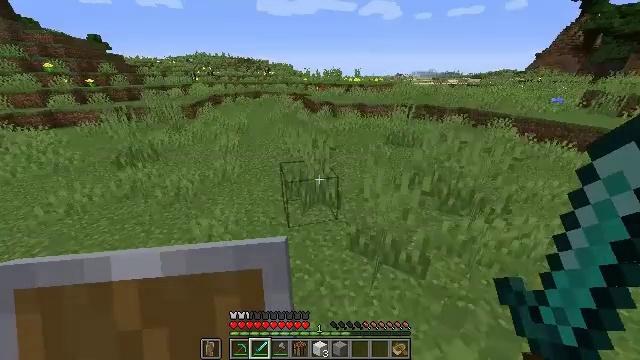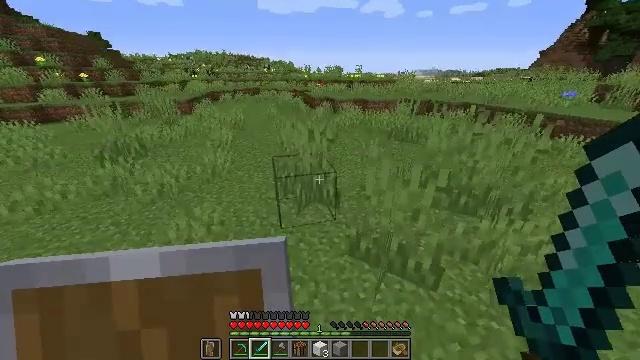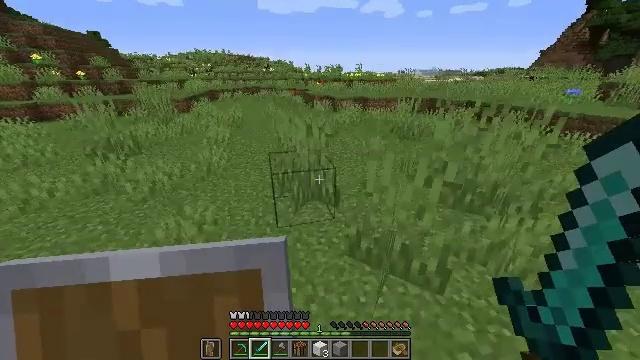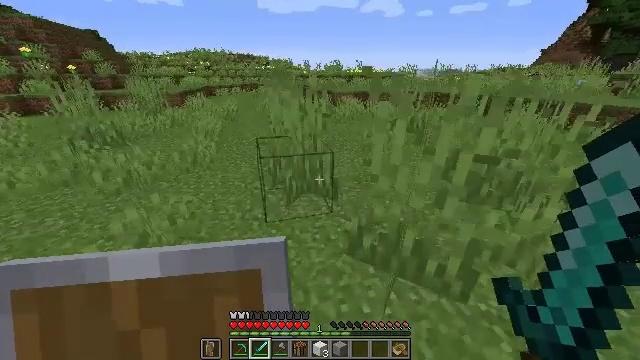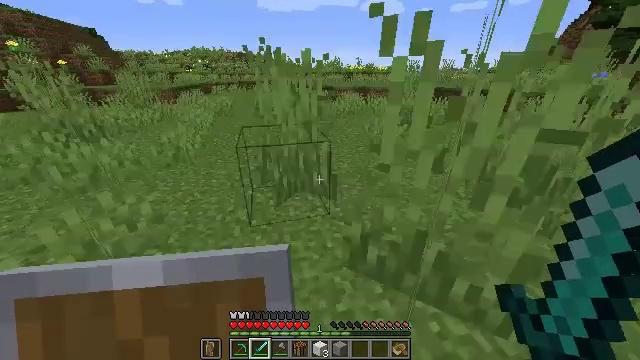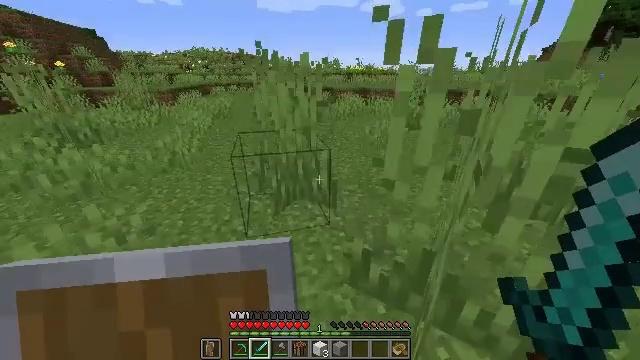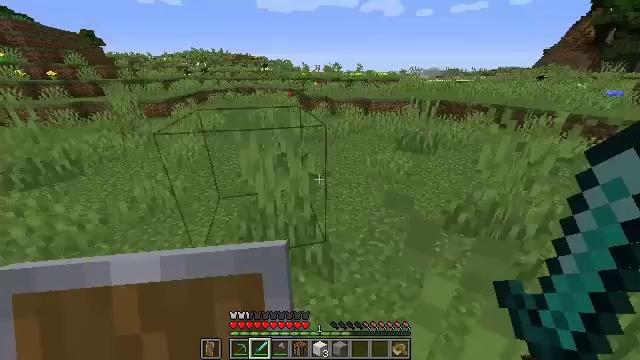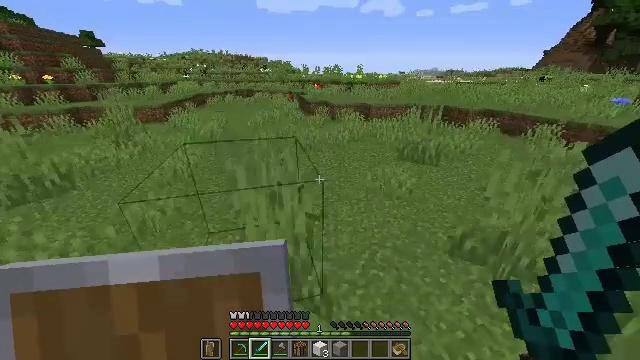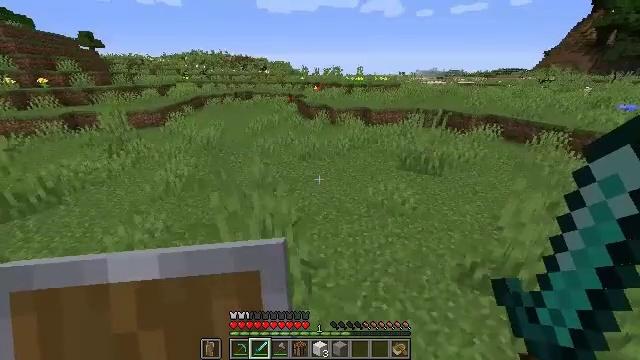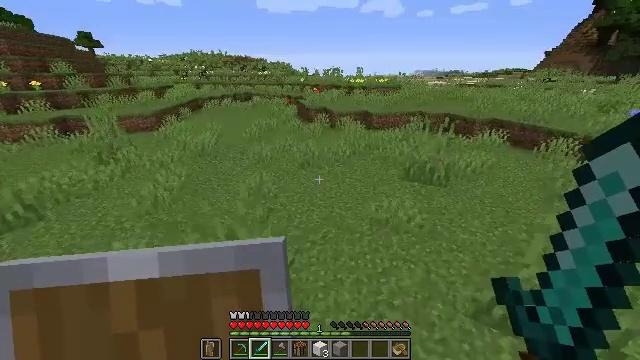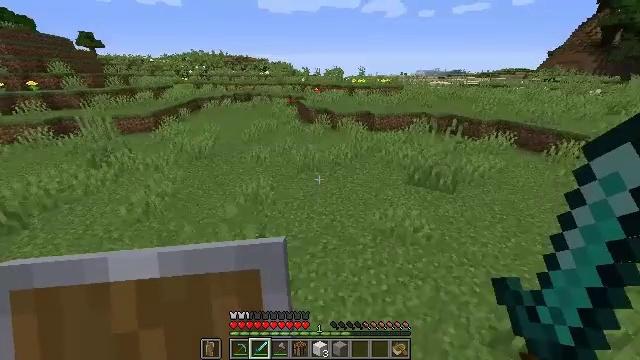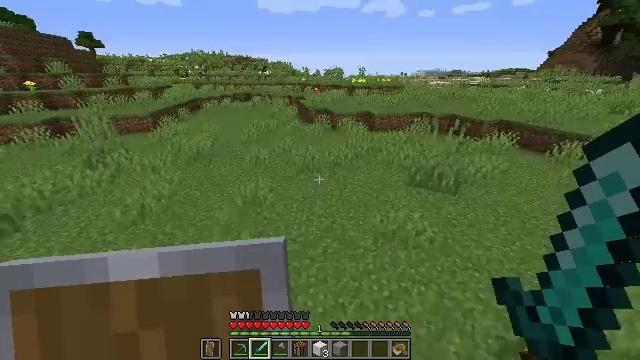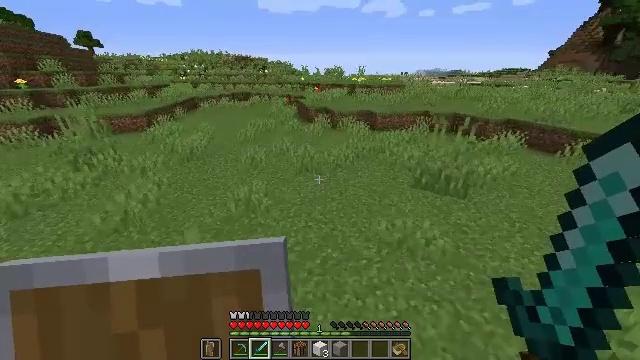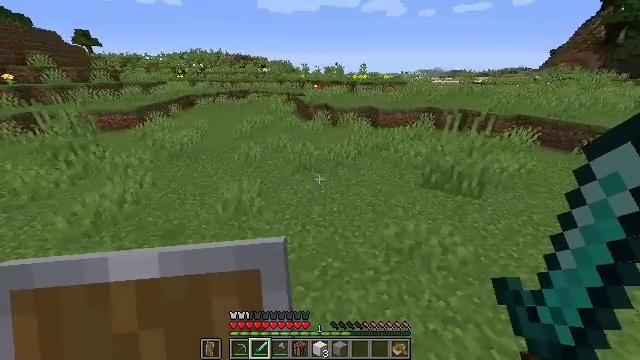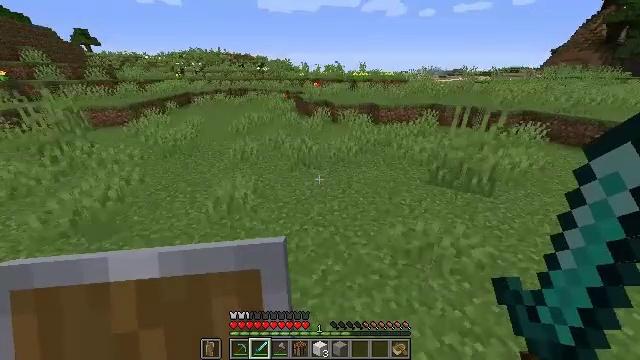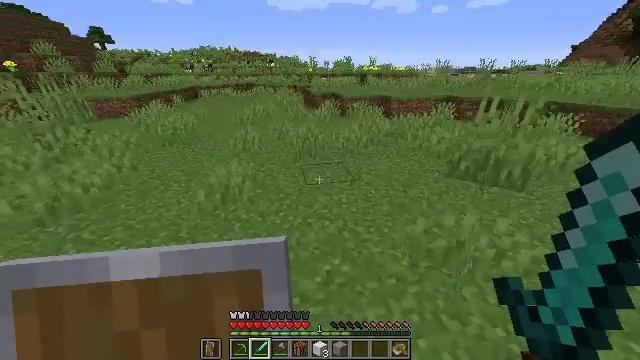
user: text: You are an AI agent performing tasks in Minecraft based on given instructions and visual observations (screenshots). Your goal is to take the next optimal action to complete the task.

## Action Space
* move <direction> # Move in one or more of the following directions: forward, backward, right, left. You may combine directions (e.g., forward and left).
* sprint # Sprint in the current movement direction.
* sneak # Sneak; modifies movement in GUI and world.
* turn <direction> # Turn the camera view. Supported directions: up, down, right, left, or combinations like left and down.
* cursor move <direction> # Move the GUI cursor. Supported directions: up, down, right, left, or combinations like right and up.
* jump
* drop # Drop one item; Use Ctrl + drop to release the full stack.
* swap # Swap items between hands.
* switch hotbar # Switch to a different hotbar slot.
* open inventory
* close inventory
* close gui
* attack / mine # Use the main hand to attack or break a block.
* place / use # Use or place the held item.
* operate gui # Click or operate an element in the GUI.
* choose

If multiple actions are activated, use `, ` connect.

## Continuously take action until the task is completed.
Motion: motion action
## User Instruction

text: Combat the cow.
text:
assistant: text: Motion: move forward, jump
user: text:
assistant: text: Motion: move forward, jump
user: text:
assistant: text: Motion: move forward, jump
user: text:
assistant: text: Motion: move forward, jump
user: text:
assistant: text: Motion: move forward, jump
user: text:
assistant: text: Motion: move forward, jump
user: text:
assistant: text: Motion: move forward, jump
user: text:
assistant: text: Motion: move forward, jump
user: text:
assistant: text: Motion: move forward, jump
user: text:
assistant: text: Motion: move forward, jump
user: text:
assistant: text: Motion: move forward, jump
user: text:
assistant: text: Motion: move forward, jump
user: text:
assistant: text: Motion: move forward, jump
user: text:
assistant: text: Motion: move forward, jump
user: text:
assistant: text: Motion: move forward, turn left, jump
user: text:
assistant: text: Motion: move forward, turn left, jump
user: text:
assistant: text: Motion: move forward, turn left and up, jump
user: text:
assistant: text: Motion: move forward, turn left, jump
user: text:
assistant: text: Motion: move forward and move left, jump
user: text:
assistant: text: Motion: move forward and move left, jump
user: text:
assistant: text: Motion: move forward and move left, jump
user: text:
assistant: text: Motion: move forward, jump
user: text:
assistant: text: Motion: move forward, jump
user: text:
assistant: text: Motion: move forward, jump
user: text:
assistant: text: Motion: move forward, jump
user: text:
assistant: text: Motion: move forward, jump
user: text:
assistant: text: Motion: move forward, jump
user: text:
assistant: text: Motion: move forward, jump
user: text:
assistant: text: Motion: move forward, jump
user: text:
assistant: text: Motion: move forward, jump